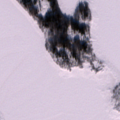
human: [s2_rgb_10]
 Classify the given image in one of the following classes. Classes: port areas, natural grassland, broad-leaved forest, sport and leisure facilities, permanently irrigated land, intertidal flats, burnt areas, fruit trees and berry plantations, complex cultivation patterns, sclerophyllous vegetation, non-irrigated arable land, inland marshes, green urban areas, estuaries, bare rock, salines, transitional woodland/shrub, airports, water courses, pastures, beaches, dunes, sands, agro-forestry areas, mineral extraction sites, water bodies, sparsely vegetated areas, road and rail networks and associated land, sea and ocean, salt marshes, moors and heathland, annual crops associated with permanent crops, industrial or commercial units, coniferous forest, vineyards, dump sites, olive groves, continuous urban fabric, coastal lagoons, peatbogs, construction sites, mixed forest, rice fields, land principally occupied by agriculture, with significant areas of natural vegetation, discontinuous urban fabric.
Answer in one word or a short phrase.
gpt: mixed forest, sea and ocean